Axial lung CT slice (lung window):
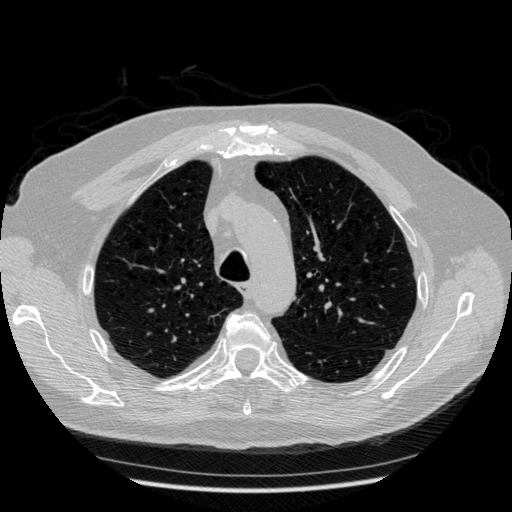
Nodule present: no